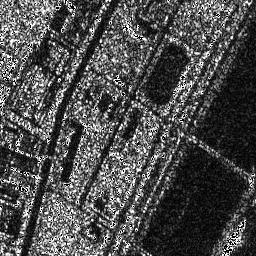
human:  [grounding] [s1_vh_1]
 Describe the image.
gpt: In the satellite image, there is  <ref>1 medium ship </ref> <box>[[85, 84, 96, 99, 0]]</box> located at bottom right.